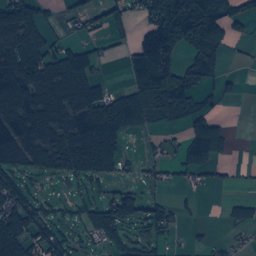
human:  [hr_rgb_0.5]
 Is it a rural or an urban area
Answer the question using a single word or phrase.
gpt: rural

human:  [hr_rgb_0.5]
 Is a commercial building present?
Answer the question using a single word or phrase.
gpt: yes

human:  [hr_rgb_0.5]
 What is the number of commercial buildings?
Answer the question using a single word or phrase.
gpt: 3

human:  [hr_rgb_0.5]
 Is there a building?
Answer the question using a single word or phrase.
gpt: yes

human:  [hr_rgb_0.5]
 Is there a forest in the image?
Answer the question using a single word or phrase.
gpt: yes

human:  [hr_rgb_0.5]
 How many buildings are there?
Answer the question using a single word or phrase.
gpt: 203

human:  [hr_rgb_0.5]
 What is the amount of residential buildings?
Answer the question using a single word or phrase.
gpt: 199

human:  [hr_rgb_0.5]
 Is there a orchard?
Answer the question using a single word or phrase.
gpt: yes

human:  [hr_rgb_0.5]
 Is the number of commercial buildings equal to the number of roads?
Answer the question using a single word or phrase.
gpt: no

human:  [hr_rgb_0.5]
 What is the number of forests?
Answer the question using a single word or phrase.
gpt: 319

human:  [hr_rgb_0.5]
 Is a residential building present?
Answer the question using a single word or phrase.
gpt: yes

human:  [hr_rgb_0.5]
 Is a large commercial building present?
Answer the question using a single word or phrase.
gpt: no

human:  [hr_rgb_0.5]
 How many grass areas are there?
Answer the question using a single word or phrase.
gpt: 75

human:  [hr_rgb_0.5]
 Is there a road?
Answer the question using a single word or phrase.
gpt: yes

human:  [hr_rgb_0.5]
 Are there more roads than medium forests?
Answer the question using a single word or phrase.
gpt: yes

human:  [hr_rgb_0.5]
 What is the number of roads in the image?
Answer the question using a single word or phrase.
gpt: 225

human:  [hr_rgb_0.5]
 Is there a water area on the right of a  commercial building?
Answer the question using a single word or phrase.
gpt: yes

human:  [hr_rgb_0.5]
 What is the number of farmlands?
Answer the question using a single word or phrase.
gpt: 31

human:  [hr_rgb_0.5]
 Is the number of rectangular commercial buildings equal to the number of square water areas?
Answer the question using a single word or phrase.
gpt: no

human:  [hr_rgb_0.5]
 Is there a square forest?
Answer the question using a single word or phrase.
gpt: no

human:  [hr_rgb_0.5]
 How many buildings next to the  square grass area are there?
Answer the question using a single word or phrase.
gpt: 42

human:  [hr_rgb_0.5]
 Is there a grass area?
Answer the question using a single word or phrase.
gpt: yes

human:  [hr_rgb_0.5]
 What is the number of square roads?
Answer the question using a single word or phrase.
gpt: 0

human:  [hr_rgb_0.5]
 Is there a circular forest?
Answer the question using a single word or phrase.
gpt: no

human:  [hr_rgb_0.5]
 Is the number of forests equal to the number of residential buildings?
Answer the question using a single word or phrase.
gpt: no

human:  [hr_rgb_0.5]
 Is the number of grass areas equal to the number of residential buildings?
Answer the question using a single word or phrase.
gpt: no

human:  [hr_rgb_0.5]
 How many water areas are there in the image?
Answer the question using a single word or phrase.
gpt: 9

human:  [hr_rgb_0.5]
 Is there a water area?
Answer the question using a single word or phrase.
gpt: yes

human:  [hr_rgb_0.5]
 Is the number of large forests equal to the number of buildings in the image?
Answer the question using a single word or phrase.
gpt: no

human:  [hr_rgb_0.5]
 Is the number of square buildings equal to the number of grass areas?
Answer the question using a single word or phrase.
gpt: no

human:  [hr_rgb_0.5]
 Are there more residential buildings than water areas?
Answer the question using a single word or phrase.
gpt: yes

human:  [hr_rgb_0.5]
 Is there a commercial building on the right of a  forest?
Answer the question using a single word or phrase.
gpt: yes

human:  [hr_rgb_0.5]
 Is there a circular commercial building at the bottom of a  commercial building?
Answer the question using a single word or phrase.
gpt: no

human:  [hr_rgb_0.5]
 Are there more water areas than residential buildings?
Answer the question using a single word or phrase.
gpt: no

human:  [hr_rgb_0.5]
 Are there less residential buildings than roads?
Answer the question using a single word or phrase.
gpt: yes

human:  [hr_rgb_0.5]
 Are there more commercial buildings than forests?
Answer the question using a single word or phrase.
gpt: no

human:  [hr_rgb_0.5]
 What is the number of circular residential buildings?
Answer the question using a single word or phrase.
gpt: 11

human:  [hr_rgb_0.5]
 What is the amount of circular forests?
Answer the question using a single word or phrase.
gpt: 0

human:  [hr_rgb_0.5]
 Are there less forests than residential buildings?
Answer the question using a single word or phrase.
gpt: no

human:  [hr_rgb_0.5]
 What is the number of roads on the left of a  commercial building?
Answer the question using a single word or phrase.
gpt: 157

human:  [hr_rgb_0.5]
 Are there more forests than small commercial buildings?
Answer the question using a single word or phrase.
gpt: yes

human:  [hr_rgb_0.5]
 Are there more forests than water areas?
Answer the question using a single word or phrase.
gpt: yes

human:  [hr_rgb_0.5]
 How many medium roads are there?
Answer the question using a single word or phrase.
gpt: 0

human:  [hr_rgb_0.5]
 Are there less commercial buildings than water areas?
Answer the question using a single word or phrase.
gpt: yes

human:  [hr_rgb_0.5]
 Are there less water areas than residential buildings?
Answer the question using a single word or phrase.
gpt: yes

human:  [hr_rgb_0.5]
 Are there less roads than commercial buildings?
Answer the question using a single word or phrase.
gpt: no

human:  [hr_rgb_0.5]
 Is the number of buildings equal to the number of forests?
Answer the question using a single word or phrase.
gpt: no

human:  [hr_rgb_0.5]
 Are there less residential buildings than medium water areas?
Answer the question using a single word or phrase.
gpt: no

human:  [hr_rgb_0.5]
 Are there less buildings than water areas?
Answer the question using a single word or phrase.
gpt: no

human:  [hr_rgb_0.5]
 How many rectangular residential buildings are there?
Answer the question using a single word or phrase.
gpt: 139

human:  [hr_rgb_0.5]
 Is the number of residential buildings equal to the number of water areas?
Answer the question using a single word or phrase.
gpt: no

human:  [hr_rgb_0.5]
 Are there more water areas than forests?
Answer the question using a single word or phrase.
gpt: no

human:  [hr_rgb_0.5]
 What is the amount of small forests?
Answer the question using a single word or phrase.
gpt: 89

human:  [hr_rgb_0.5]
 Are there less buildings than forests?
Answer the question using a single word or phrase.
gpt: yes

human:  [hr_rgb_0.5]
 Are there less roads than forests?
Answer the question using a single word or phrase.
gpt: yes

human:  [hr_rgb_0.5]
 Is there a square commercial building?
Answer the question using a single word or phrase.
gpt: no

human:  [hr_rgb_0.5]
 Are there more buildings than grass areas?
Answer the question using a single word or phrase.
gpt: yes

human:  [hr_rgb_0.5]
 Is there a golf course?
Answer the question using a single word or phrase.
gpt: yes

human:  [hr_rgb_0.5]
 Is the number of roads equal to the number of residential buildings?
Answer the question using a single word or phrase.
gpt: no

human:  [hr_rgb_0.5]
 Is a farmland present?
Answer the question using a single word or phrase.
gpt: yes

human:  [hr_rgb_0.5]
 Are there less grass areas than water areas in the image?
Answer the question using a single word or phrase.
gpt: no

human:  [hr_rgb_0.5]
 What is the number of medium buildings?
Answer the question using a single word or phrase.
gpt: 4

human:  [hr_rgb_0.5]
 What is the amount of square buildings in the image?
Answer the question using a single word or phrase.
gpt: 11

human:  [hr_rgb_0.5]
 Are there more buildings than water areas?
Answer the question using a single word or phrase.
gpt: yes